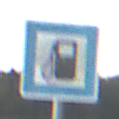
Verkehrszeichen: Tankstelle
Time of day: SunriseSunset
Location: Outdoor (Nature)
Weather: PartlyCloudy
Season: NotSpecified
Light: Natural